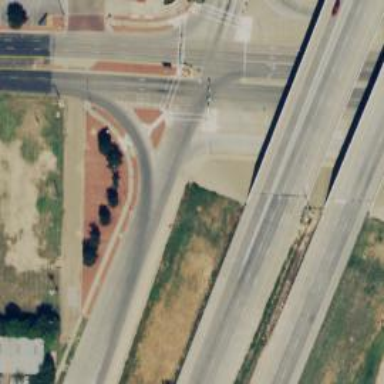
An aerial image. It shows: Secondary road with frontage road.